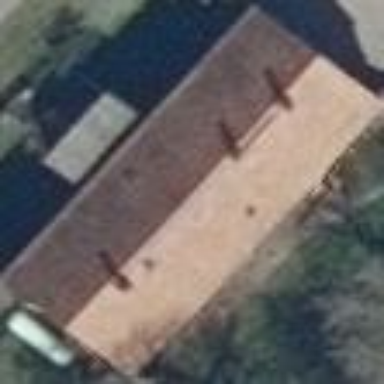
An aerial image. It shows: Simple house.